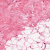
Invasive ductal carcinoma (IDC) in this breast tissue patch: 0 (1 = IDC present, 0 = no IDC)